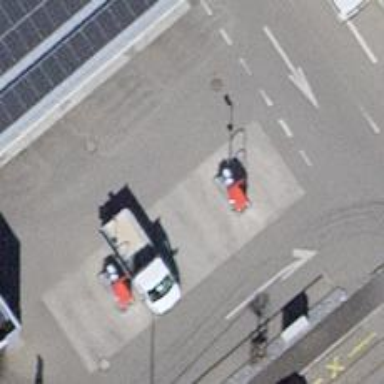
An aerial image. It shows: Car wash facility.